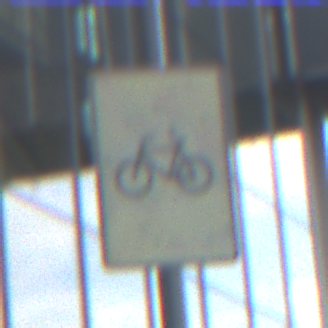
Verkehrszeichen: RadverkehrOhnePfeilsymbol
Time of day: SunriseSunset
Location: Outdoor (Urban)
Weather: PartlyCloudy
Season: NotSpecified
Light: Natural